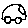
Label: car